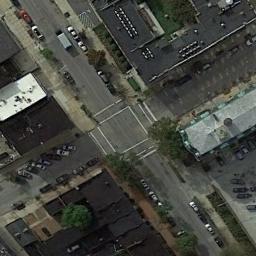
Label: intersection